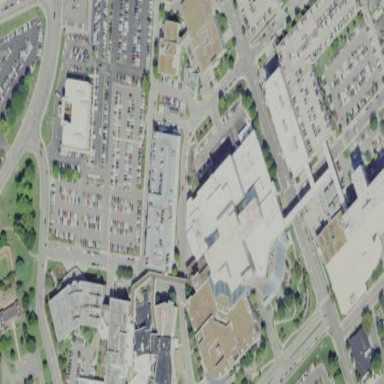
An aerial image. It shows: Hospital providing healthcare services.